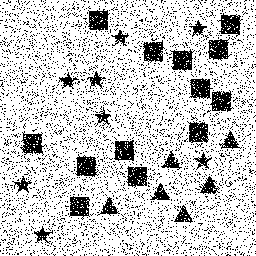
Squares: 13
Triangles: 6
Stars: 8
Total shapes: 27